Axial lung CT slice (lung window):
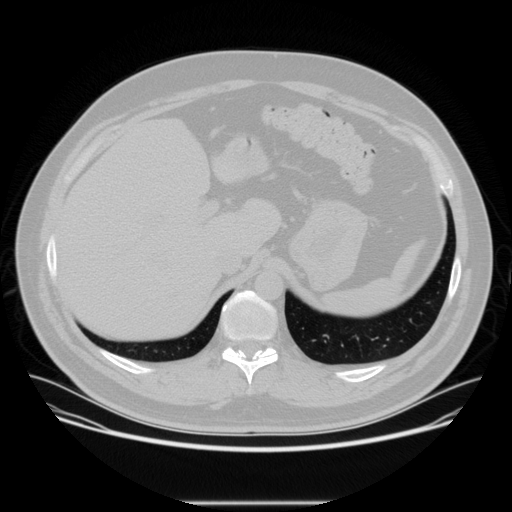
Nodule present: no